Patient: sex M, age 70
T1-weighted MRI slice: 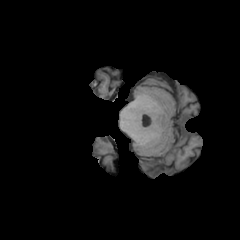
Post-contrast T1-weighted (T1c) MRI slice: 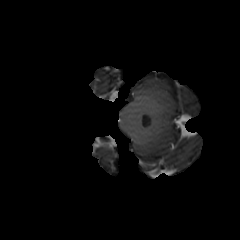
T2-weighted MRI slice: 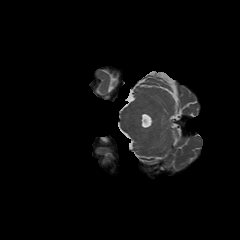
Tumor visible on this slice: no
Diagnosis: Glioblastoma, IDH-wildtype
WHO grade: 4